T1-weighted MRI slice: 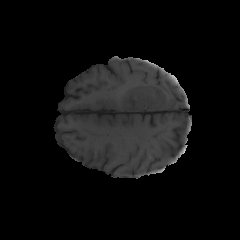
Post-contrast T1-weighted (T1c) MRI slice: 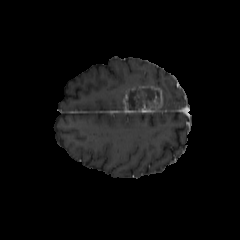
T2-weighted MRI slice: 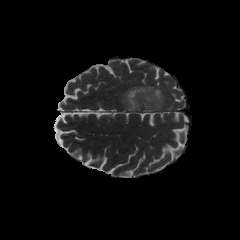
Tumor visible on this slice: yes